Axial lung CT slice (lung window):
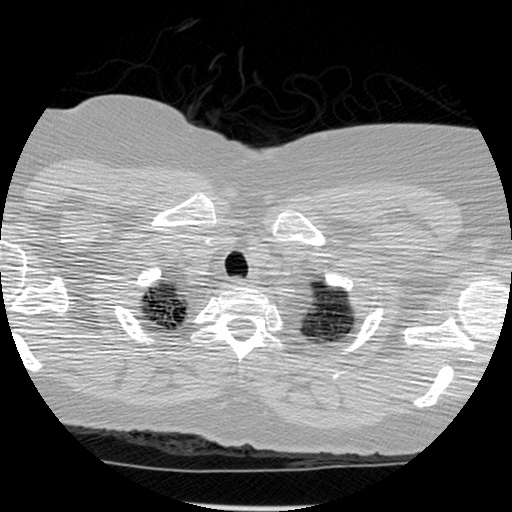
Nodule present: no